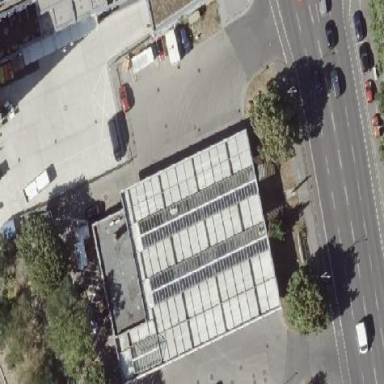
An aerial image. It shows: View of roof of building.